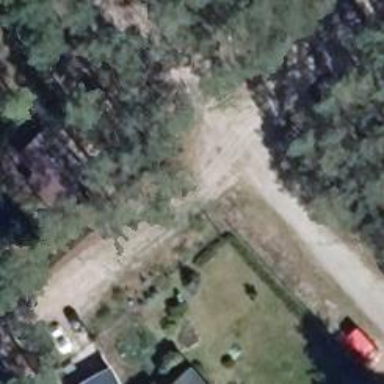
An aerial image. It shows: Residential road with sandy surface.